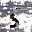
Label: 5